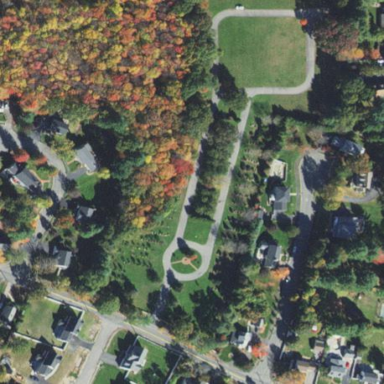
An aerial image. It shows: Cemetery with historic significance.